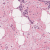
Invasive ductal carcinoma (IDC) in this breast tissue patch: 1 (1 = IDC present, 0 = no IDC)